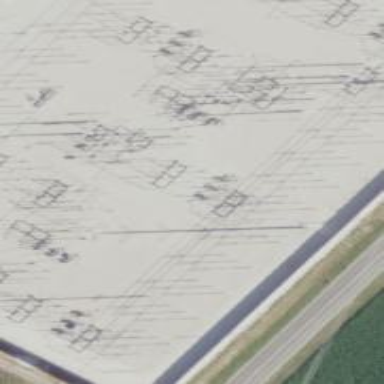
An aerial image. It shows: Switch for power supply.